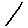
Label: line